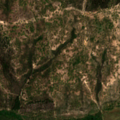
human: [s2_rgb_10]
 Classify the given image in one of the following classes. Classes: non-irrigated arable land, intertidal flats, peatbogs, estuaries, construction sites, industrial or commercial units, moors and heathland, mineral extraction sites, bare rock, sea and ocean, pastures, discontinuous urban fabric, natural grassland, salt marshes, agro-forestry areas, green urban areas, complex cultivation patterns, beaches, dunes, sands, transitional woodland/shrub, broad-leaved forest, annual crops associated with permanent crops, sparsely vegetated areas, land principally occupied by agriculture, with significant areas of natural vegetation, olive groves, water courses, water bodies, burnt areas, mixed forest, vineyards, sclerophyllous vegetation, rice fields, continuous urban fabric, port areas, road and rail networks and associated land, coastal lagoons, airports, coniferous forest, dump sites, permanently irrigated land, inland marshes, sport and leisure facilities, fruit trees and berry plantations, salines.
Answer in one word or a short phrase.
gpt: non-irrigated arable land, broad-leaved forest